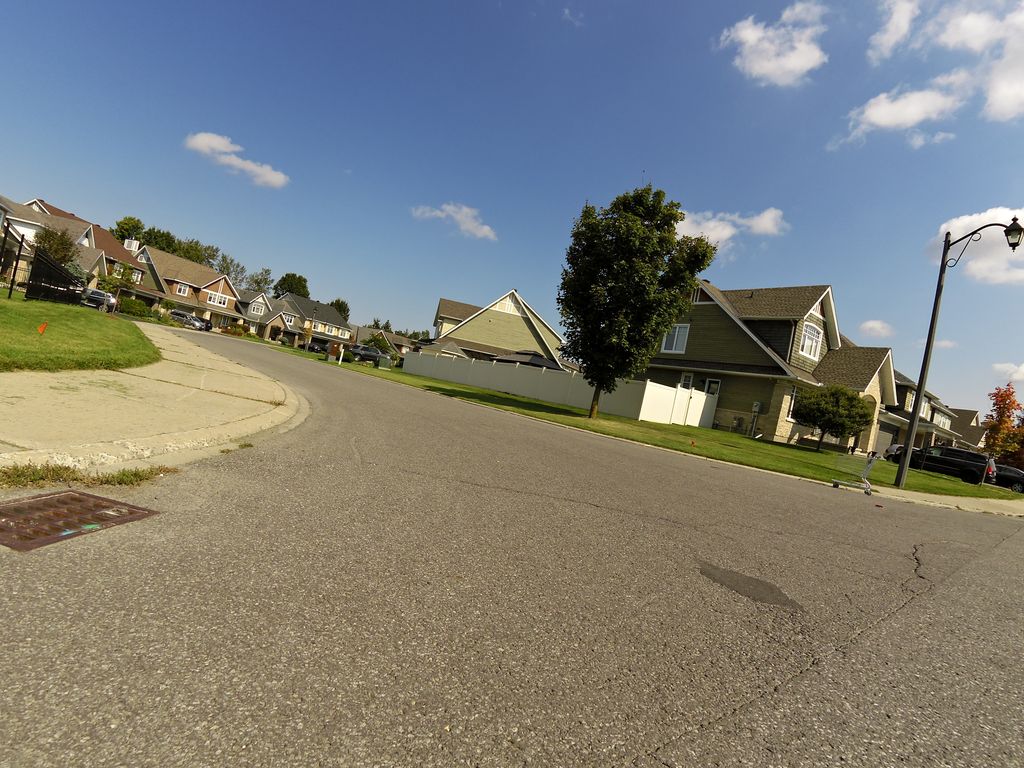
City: ottawa-gatineau